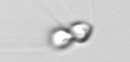
Label: Chaetoceros